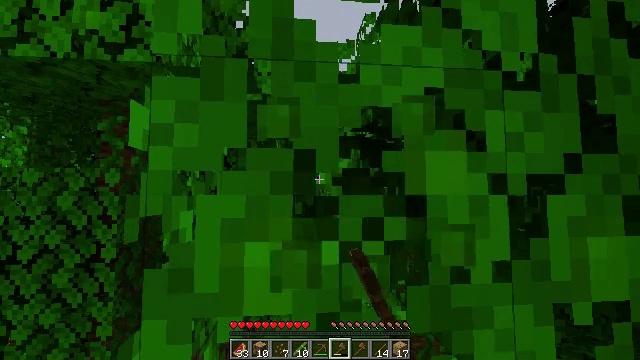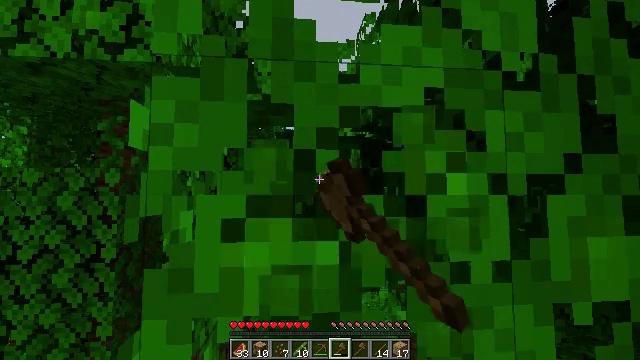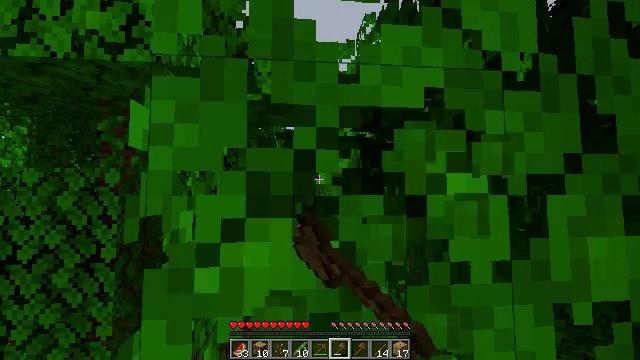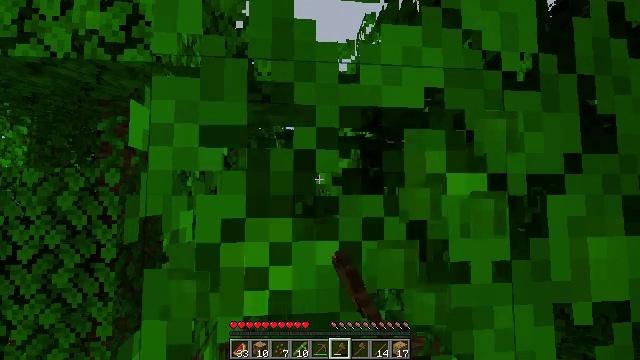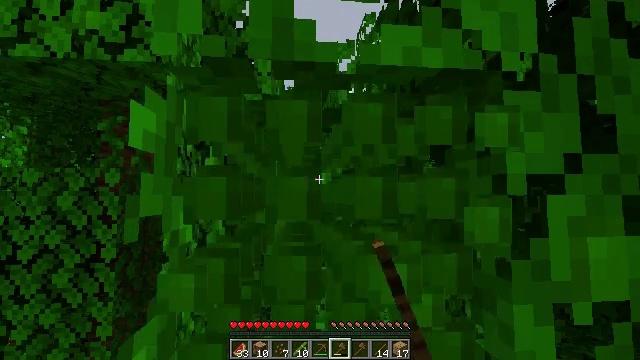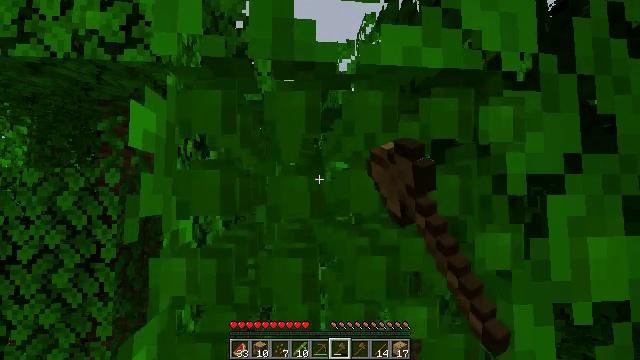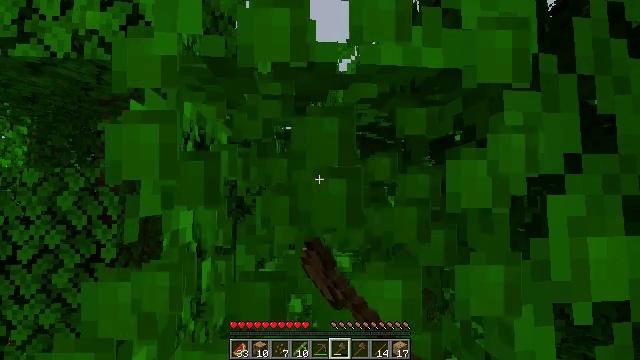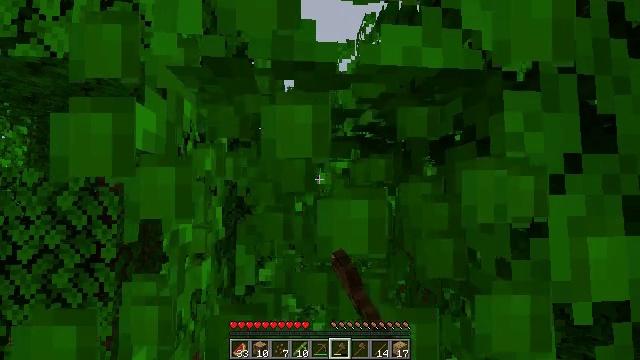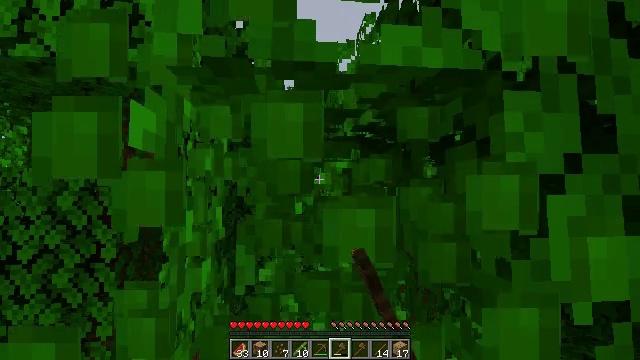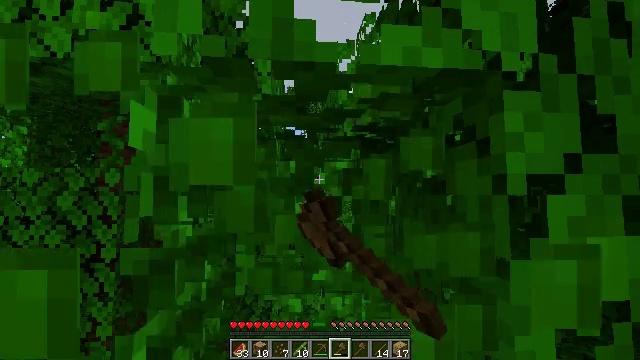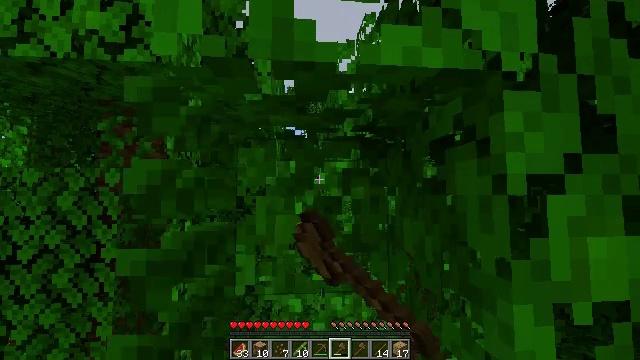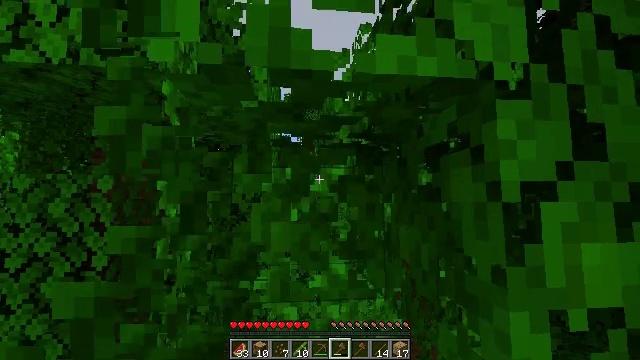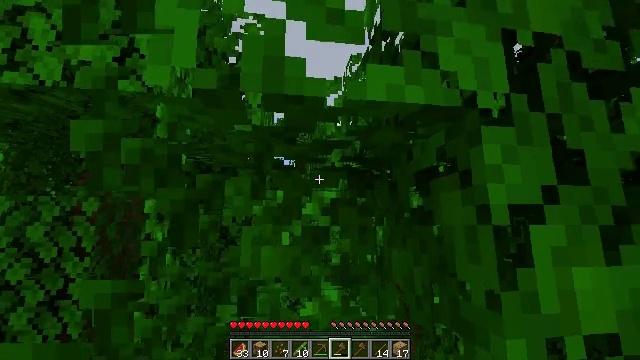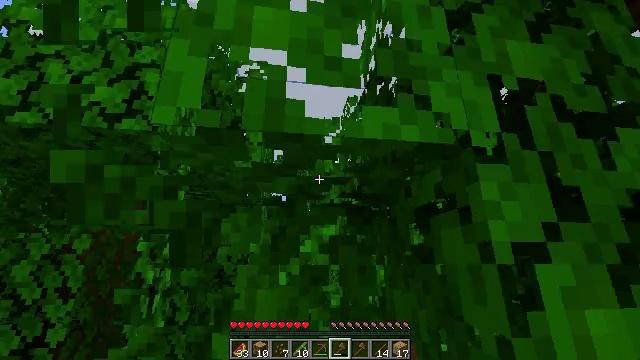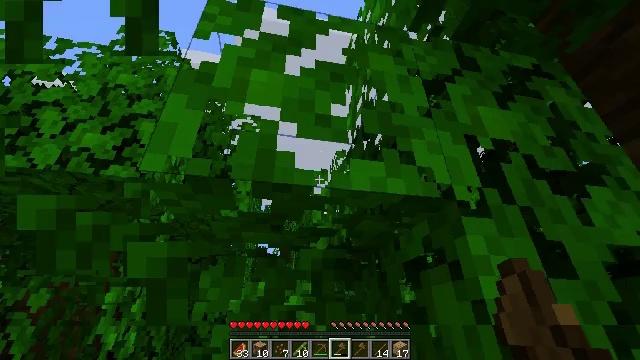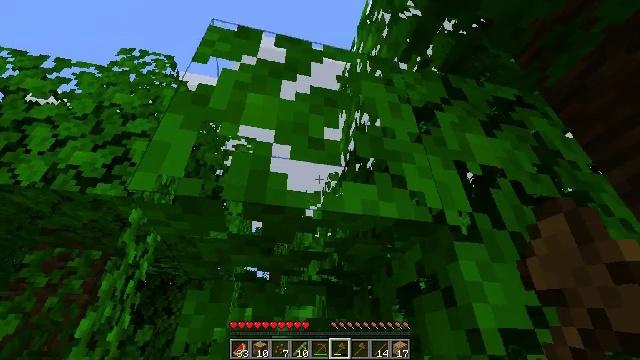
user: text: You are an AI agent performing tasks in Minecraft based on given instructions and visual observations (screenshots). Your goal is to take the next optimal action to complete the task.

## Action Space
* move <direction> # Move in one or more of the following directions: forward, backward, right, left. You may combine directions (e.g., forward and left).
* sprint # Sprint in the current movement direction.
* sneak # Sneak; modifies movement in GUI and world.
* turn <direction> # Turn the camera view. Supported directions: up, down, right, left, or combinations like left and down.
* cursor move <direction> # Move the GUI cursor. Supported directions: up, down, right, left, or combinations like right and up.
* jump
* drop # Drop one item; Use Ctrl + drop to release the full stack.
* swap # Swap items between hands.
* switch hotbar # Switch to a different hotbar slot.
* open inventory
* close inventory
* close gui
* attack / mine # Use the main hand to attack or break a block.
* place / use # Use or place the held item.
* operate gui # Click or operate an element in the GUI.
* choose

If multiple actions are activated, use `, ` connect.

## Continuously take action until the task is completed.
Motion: motion action
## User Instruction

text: Gather jungle leaves from the tree.
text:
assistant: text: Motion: attack / mine
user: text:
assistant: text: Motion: attack / mine
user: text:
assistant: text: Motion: attack / mine
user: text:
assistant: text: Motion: attack / mine
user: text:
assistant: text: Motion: attack / mine
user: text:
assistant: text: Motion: attack / mine
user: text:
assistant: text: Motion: attack / mine
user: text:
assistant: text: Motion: attack / mine
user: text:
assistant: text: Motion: attack / mine
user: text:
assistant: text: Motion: no_op
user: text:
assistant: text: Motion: turn up
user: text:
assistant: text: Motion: turn right and up
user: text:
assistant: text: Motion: turn up
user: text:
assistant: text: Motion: turn right and up
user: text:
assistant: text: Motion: turn right and up
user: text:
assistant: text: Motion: turn up
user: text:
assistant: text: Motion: turn up
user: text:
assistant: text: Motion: no_op
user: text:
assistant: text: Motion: no_op
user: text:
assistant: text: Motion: attack / mine
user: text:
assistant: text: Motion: attack / mine
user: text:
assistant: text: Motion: attack / mine
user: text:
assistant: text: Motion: attack / mine
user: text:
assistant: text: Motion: attack / mine
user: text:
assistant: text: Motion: attack / mine
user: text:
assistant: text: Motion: attack / mine
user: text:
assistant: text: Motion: attack / mine
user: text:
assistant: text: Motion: attack / mine
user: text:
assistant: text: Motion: attack / mine
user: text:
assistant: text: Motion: attack / mine